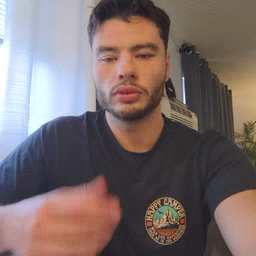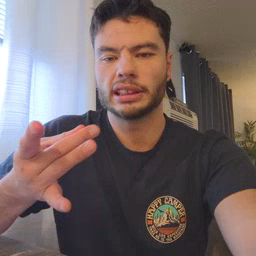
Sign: sticky